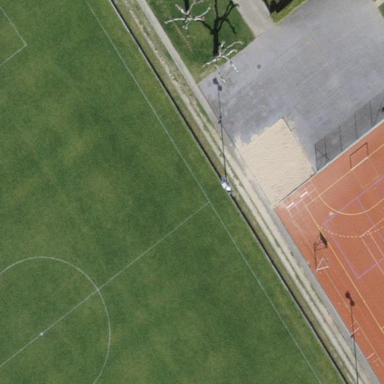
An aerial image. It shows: Bleachers on leisure land.